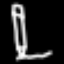
Label: pencil